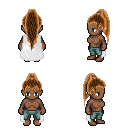
a pixel art fantasy rpg character, female body template, human, dark skin, white cape, teal pants, brown extra-long topknot hairstyle, four views (front, back, left, right), 2x2 character sprite sheet, small pixel art, hard edges, no anti-aliasing